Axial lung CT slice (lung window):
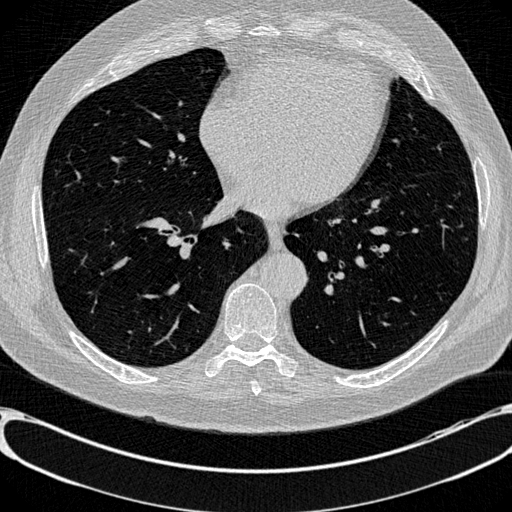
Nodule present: no